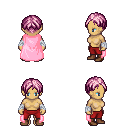
a pixel art fantasy rpg character, female body template, human, tanned skin, pink cape, red pants, pink parted hairstyle, white cloth bandages, brown shoes, four views (front, back, left, right), 2x2 character sprite sheet, small pixel art, hard edges, no anti-aliasing